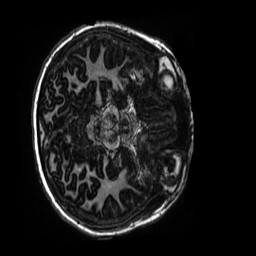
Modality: MP2RAGE
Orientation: axial
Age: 9
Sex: female
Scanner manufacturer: siemens
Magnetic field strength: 3 T
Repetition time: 4 s
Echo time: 0.00303 s